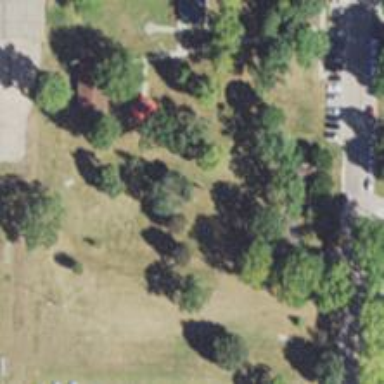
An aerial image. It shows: Disc golf basket.